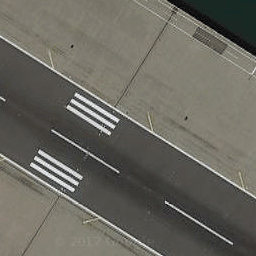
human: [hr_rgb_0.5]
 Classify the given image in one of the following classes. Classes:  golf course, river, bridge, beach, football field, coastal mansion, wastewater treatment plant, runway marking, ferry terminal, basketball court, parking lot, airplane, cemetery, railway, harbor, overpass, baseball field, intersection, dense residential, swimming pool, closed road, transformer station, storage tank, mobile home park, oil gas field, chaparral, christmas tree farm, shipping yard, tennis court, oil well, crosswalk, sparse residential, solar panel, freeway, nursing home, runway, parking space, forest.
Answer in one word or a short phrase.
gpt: runway